Interaction volume radius: 5 \u00c5
Interaction volume height: 15 \u00c5
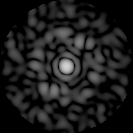
Disorder parameter: 0.8521